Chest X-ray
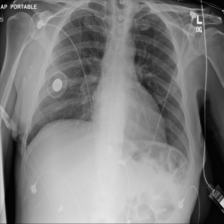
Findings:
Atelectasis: negative
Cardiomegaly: negative
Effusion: negative
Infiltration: negative
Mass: negative
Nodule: negative
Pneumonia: negative
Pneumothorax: negative
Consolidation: negative
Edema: negative
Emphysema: negative
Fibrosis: negative
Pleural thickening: negative
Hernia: negative